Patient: sex M, age 57
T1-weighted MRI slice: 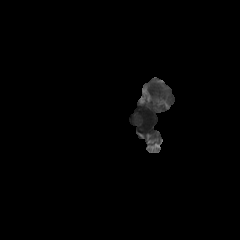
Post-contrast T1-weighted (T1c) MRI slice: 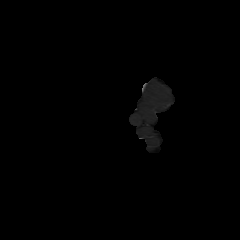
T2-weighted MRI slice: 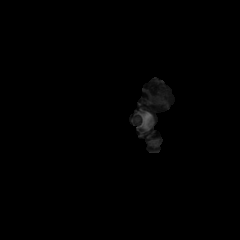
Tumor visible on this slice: no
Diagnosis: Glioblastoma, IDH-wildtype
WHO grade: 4